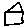
Label: house